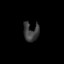
Tissue: lung
Cell type: Epithelial cells
Senescence score: 0.1909
Nuclear area (px): 261
Mean DAPI intensity: 60.571